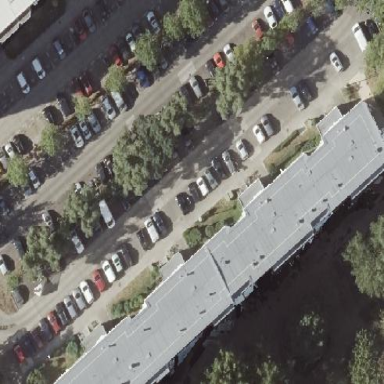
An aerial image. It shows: Street-side parking area.